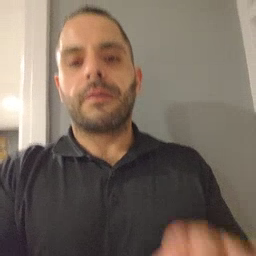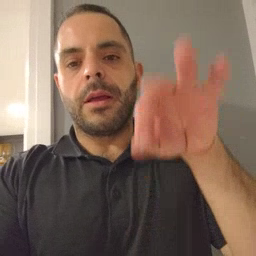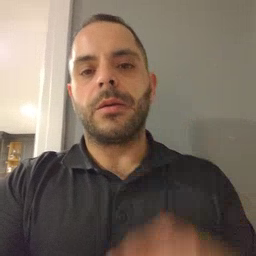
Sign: find